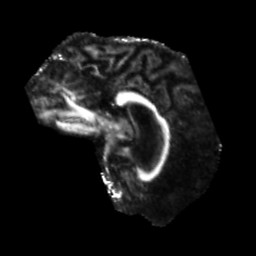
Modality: FA
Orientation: sagittal
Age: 71
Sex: male
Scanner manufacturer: siemens
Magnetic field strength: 3 T
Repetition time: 5.25 s
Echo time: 0.08 s